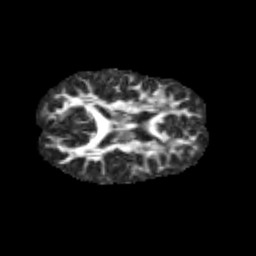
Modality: FA
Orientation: axial
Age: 10
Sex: female
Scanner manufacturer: siemens
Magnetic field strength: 3 T
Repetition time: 3.8 s
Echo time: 0.07 s